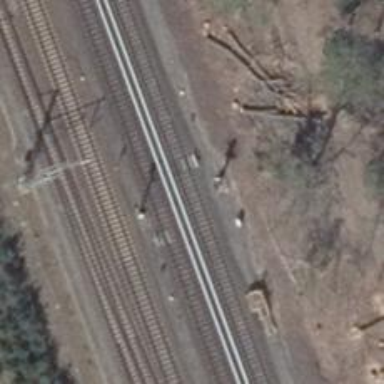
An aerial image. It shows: Railway signal.